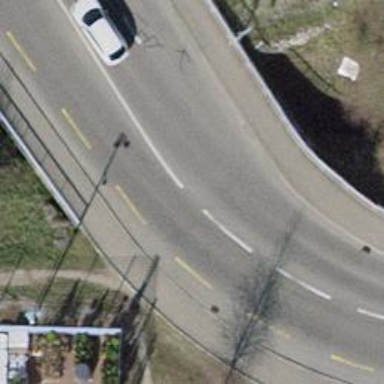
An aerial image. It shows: Unclassified road with asphalt surface passing over bridge. There are sidewalks on both sides and track designated for cyclists on the left side.